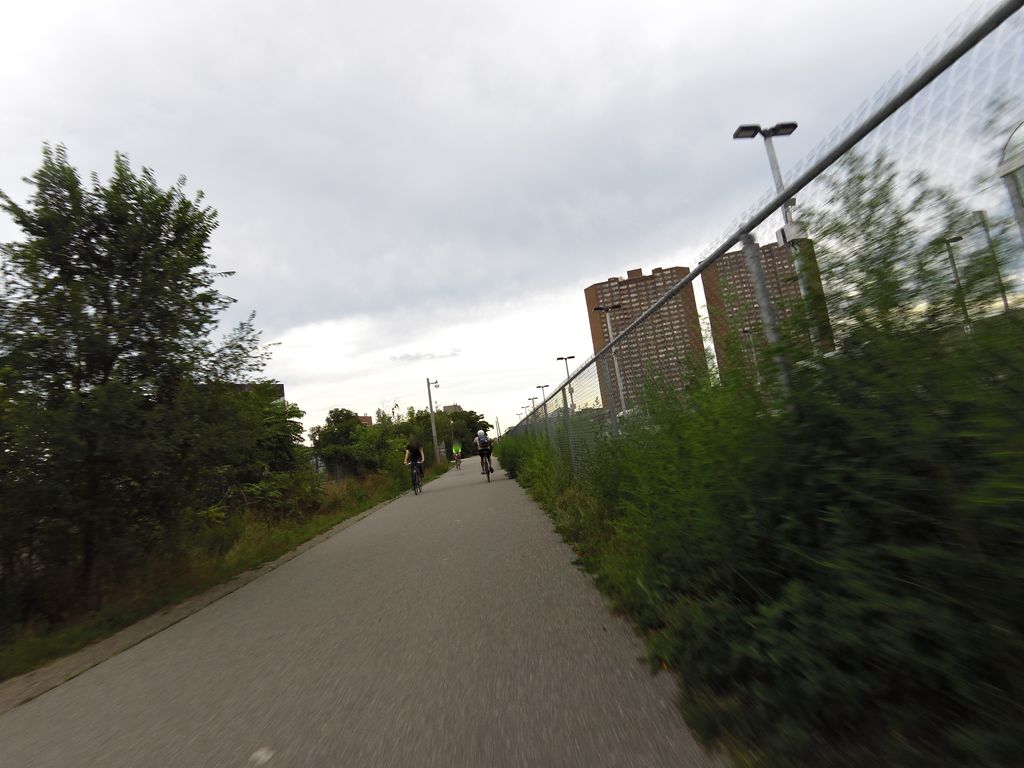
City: toronto